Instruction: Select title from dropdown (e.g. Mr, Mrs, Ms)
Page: traveler
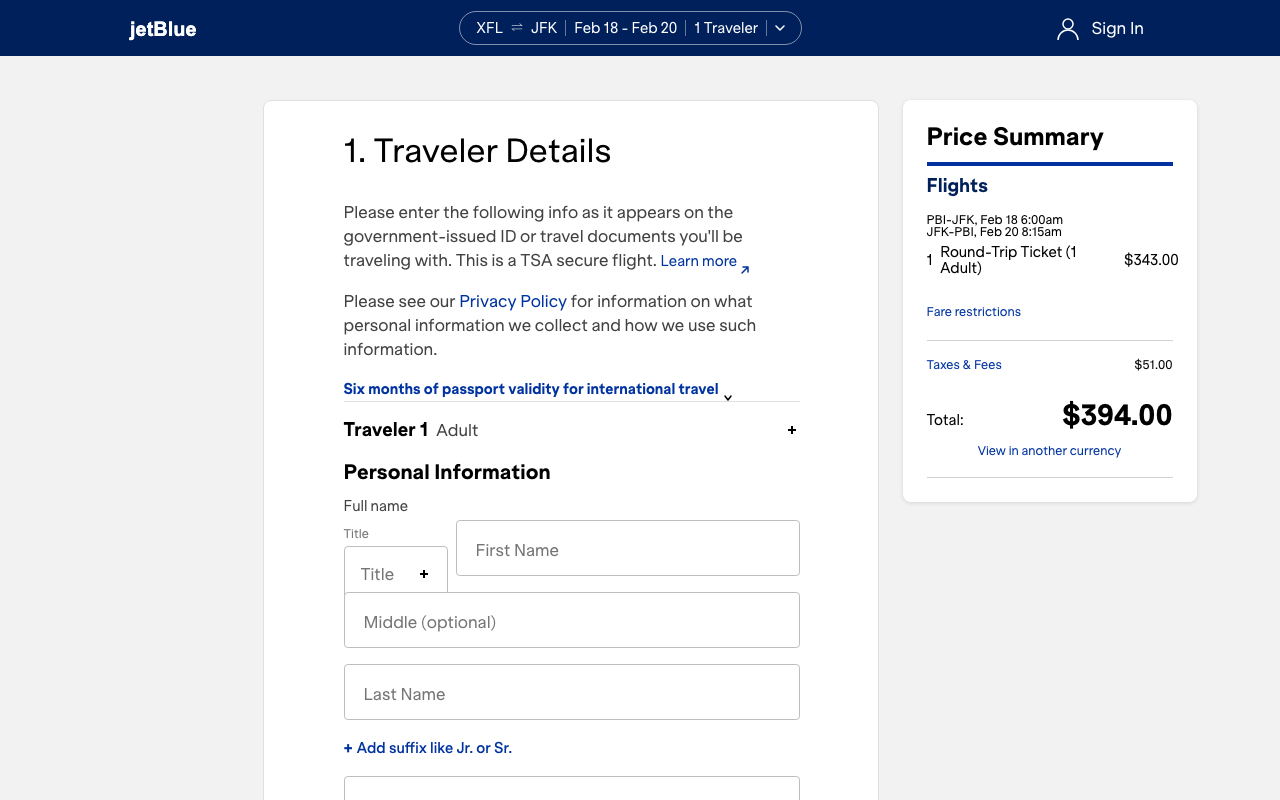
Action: click